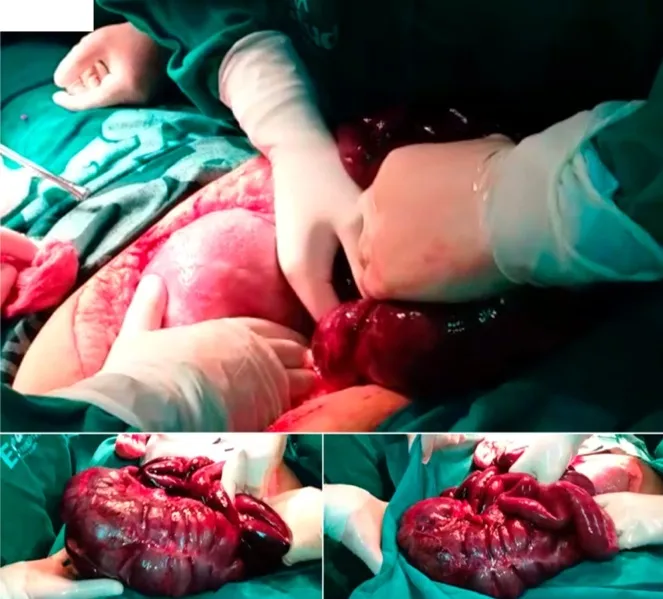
Necrosis found during surgical procedure. . Necrosis of intestinal loops of the jejunum, ileum, cecum, ascending colon and proximal 2/3 of the transverse colon.
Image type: medical_photograph (other_medical_photograph)